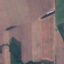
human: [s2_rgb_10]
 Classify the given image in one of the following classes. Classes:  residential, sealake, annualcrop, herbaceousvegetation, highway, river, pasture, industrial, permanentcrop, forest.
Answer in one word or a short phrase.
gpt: AnnualCrop